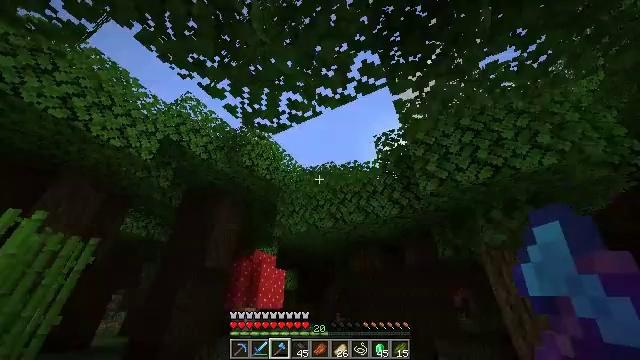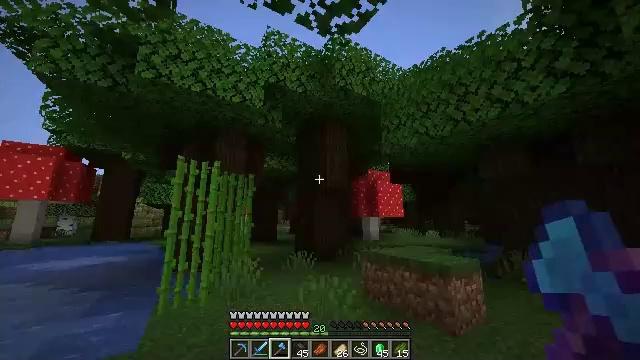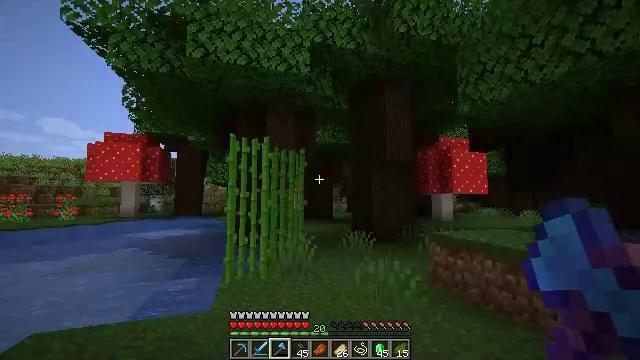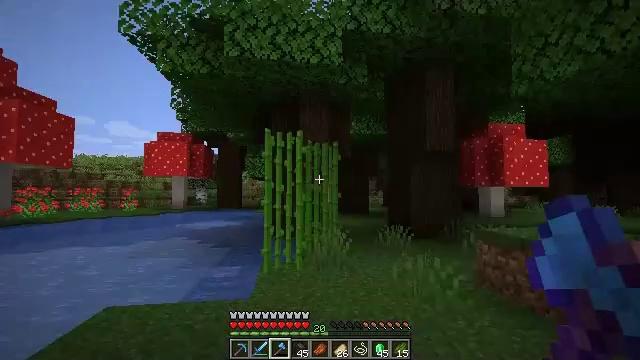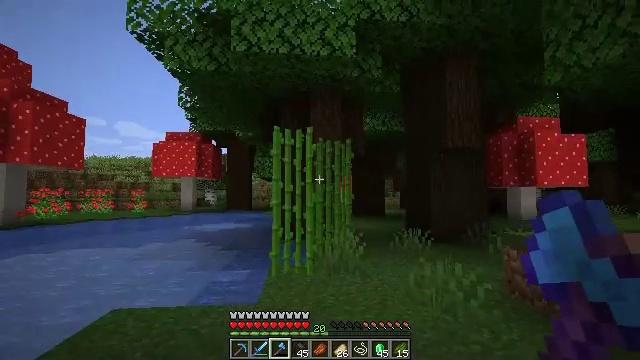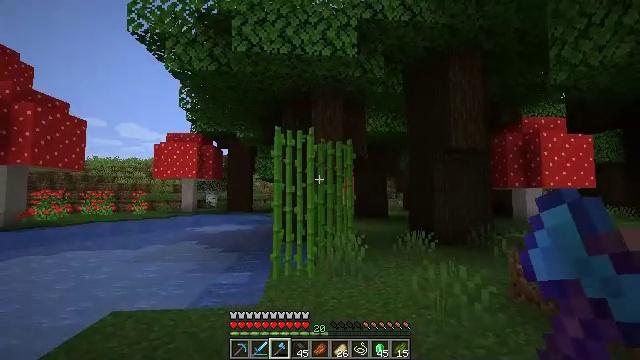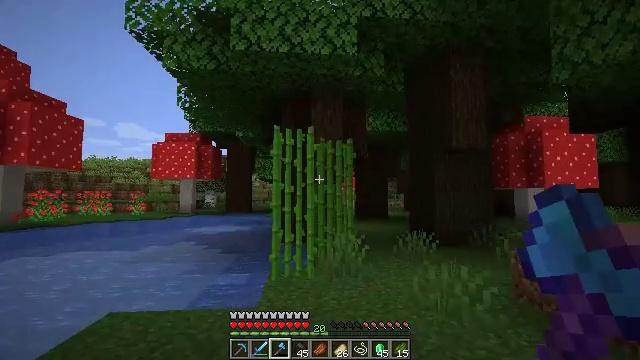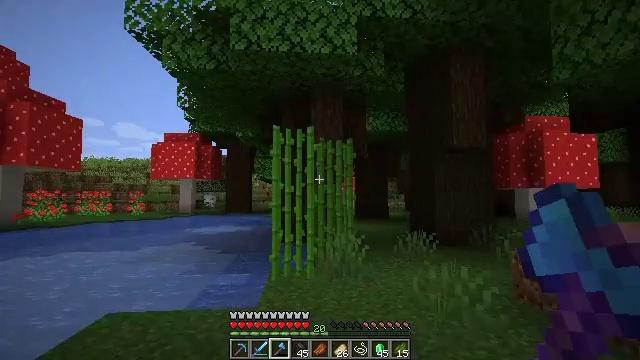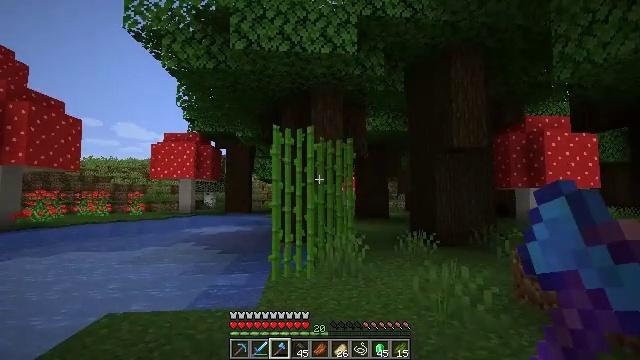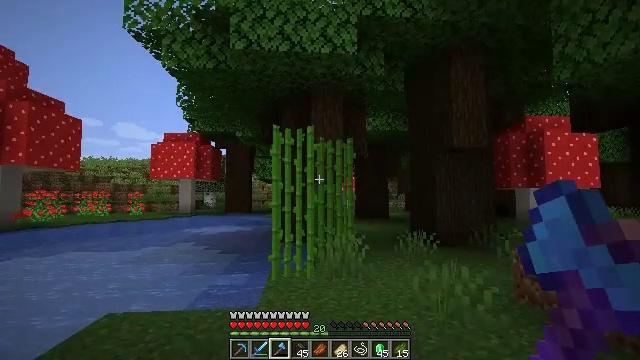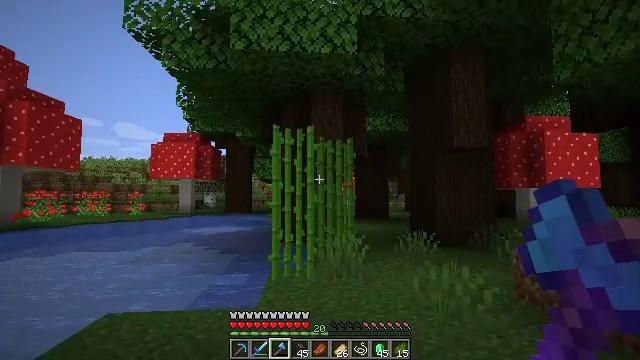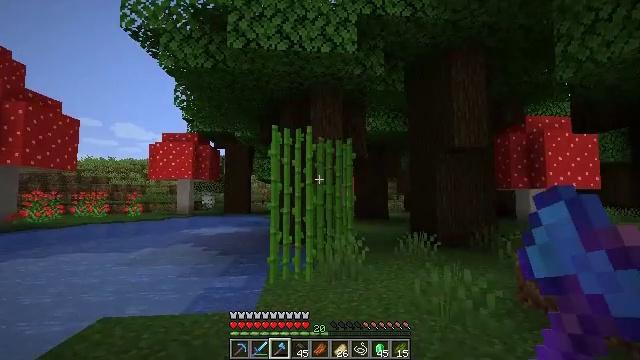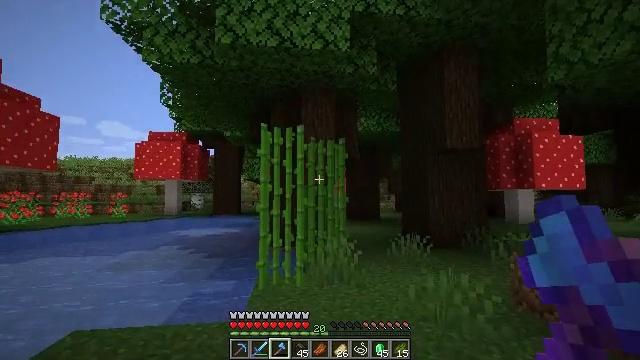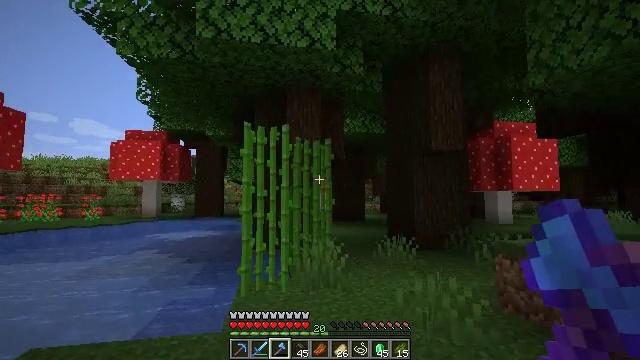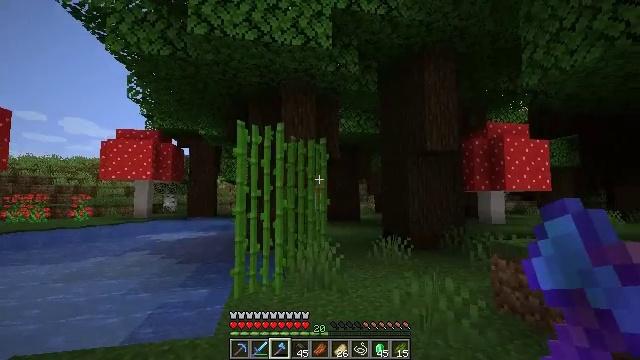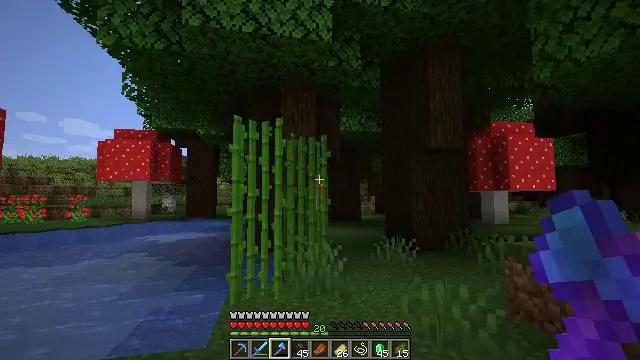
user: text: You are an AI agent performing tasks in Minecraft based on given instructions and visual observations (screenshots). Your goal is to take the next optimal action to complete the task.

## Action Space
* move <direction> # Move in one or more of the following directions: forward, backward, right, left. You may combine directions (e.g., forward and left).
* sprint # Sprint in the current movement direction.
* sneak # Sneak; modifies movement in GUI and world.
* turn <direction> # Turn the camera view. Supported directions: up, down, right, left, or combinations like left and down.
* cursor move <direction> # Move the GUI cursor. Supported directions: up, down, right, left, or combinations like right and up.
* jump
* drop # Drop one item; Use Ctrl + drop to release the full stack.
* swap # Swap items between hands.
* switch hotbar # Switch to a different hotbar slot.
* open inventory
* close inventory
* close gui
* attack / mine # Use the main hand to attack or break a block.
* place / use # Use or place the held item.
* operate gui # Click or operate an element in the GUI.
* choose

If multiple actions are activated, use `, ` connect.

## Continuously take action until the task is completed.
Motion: motion action
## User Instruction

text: Gather sugar cane for crafting.
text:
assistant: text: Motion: turn left and down
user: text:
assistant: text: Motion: turn left and down
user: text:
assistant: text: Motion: turn left and down
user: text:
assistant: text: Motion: turn left
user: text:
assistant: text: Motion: no_op
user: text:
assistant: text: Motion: no_op
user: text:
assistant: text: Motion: no_op
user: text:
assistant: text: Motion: no_op
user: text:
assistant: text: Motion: no_op
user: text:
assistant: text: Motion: no_op
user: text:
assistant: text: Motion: move forward
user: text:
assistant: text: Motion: move forward, turn right
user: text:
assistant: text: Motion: move forward, turn right
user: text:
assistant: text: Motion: move forward, turn right
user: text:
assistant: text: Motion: move forward
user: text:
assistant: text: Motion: move forward
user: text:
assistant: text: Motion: move forward
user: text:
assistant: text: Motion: turn right
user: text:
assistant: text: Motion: no_op
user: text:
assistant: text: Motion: move forward
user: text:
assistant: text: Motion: move forward
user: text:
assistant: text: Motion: move forward, turn left and down
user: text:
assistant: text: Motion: move forward, turn left and down
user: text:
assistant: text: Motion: move forward, turn left and down
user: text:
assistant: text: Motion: turn left and down
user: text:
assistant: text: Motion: no_op
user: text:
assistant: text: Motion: no_op
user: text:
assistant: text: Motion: turn down
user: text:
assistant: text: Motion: turn left and down
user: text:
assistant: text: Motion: turn left